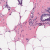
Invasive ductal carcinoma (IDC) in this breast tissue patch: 1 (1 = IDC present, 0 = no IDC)